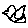
Label: bird